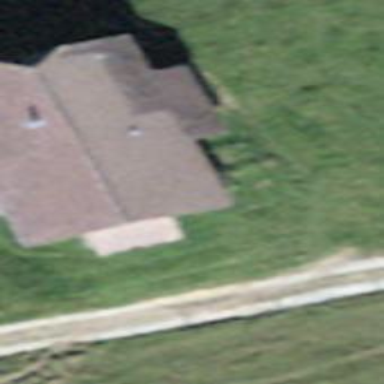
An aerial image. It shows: Shed building.